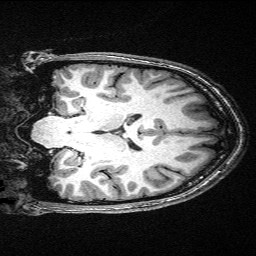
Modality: T1w
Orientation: coronal
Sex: male
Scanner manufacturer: siemens
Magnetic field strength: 3 T
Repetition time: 2.3 s
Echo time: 0.00336 s